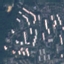
Label: Residential